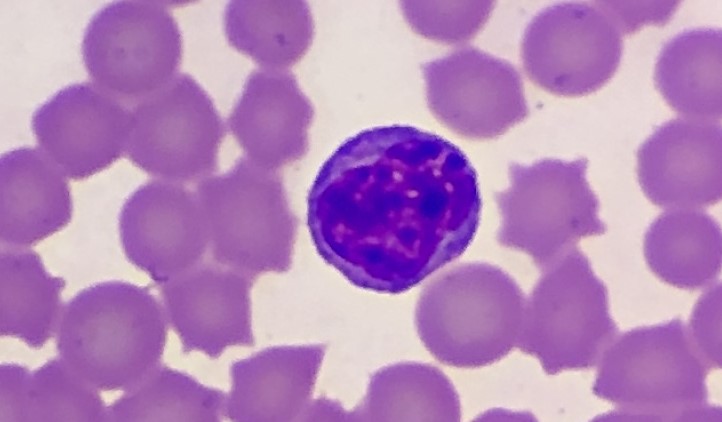
White blood cell type: Lymphocyte